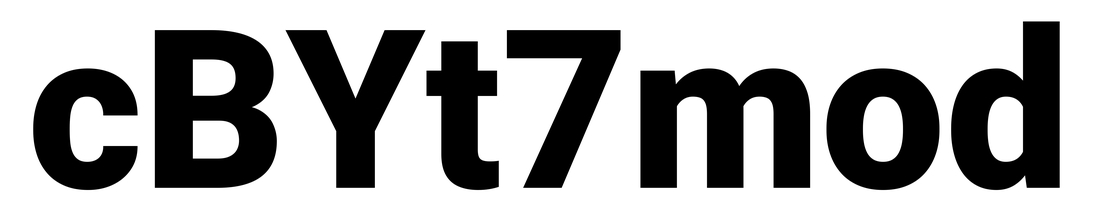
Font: Roboto_Black